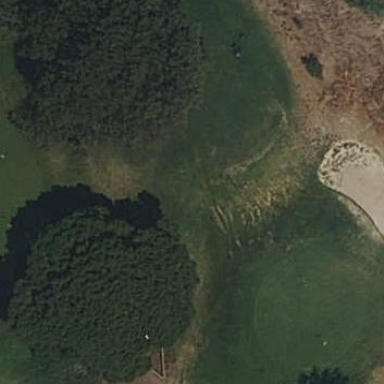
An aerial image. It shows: Golf green.